Question: I am trying to split a legacy user table into two entities using a one to one mapping but keep getting migration errors stating that my database is out of sync, even though everything (i think is mapped) and i am trying to make a one-to-one relationship.
This is an existing database (although i am using code first as migrations will become important down the line) but i have not added any changes to the database (although i am unsure what exactly the one-to-one table split expects), i keep getting this:
'''
The model backing the 'Context' context has changed since the database was created. Consider using Code First Migrations to update the database
'''
I can update the database (either manually or via Migrations) but have no idea what is actually out of sync as no new fields have been added and the names match up.
'''
public abstract class BaseEntity<T>
{
[Key]
public T Id { get; set; }
public DateTime CreatedOn { get; set; }
}
'''
'''
public class Membership : BaseEntity<Guid>
{
public string UserName { get; set; }
public bool Approved { get; set; }
public bool Locked { get; set; }
public Profile Profile { get; set; }
}
'''
'''
public class Profile : BaseEntity<Guid>
{
public string FirstName { get; set; }
public string LastName { get; set; }
public string Email { get; set; }
public string Telephone { get; set; }
public string Extension { get; set; }
public Membership Membership { get; set; }
}
'''
'''
public class MembershipMap : EntityTypeConfiguration<Membership>
{
public MembershipMap()
{
//Primary Key
this.HasKey(t => t.Id);
//**Relationship Mappings
this.HasRequired(m => m.Profile)
.WithRequiredPrincipal(p => p.Membership);
//Properties & Column mapping
this.Property(m => m.Id)
.HasColumnName("PKID")
.HasDatabaseGeneratedOption(DatabaseGeneratedOption.None);
this.Property(m => m.UserName)
.HasColumnName("Username")
.HasMaxLength(255);
this.Property(m => m.Approved)
.HasColumnName("IsApproved");
this.Property(m => m.Locked)
.HasColumnName("IsLocked");
this.Property(m => m.CreatedOn)
.HasColumnName("CreationDate");
this.ToTable("AppUser");
}
}
'''
'''
public class ProfileMap : EntityTypeConfiguration<Profile>
{
public ProfileMap()
{
//Primary Key
this.HasKey(t => t.Id);
//Properties & Column mapping
this.Property(m => m.Id)
.HasColumnName("PKID")
.HasDatabaseGeneratedOption(DatabaseGeneratedOption.None);
this.Property(m => m.FirstName)
.HasColumnName("FirstName");
this.Property(m => m.LastName)
.HasColumnName("LastName");
this.Property(m => m.Email)
.HasColumnName("Email");
this.Property(m => m.Telephone)
.HasColumnName("Telephone");
this.Property(m => m.Extension)
.HasColumnName("Extension");
this.ToTable("AppUser");
}
}
'''
I know that not all fields are mapped, but i do not need them at this stage, surely that wouldn't be the issue would it?

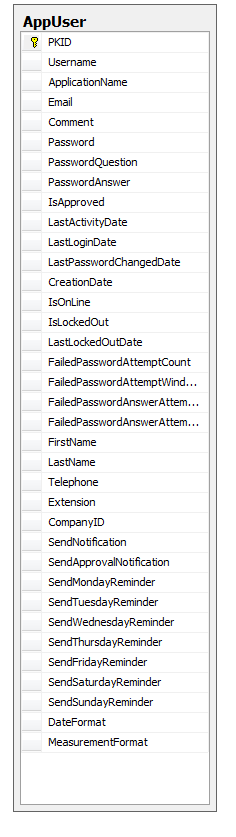
Answer: Issue was not Code First Mappings but caused by me switching databases and some rouge migrations coming into play.
To reset migrations you can see the answer here from a follow up question:
<URL>
Kudos to EvilBHonda